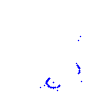
Particle: proton